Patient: sex M, age 57
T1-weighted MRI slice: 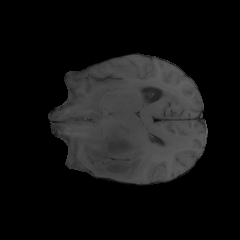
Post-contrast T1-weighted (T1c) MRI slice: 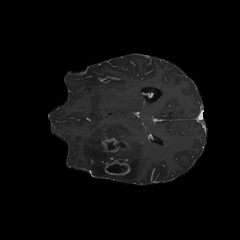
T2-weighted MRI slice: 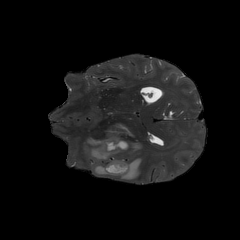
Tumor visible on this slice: yes
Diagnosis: Glioblastoma, IDH-wildtype
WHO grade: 4